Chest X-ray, PA view. Patient: 20 years old, sex M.
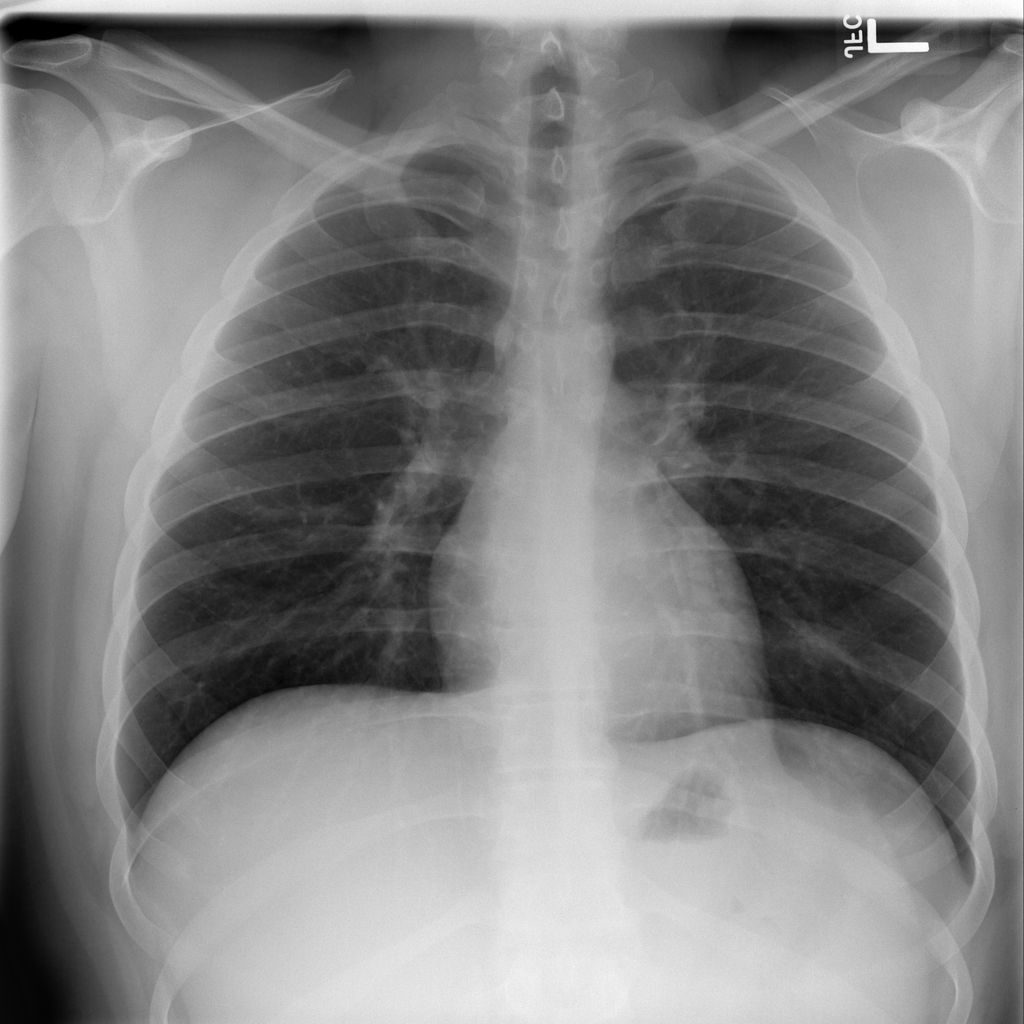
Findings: No Finding